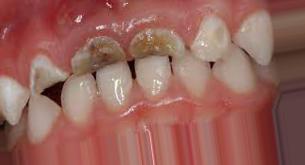
Condition: Caries